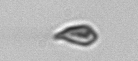
Label: Cryptophyta